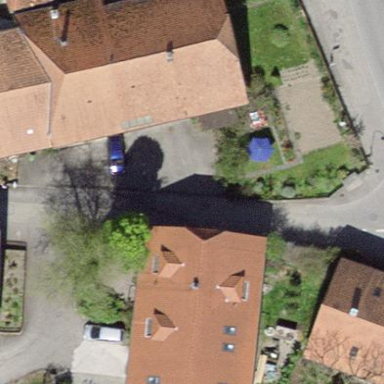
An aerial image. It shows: Residential building.